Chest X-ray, PA view. Patient: 59 years old, sex M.
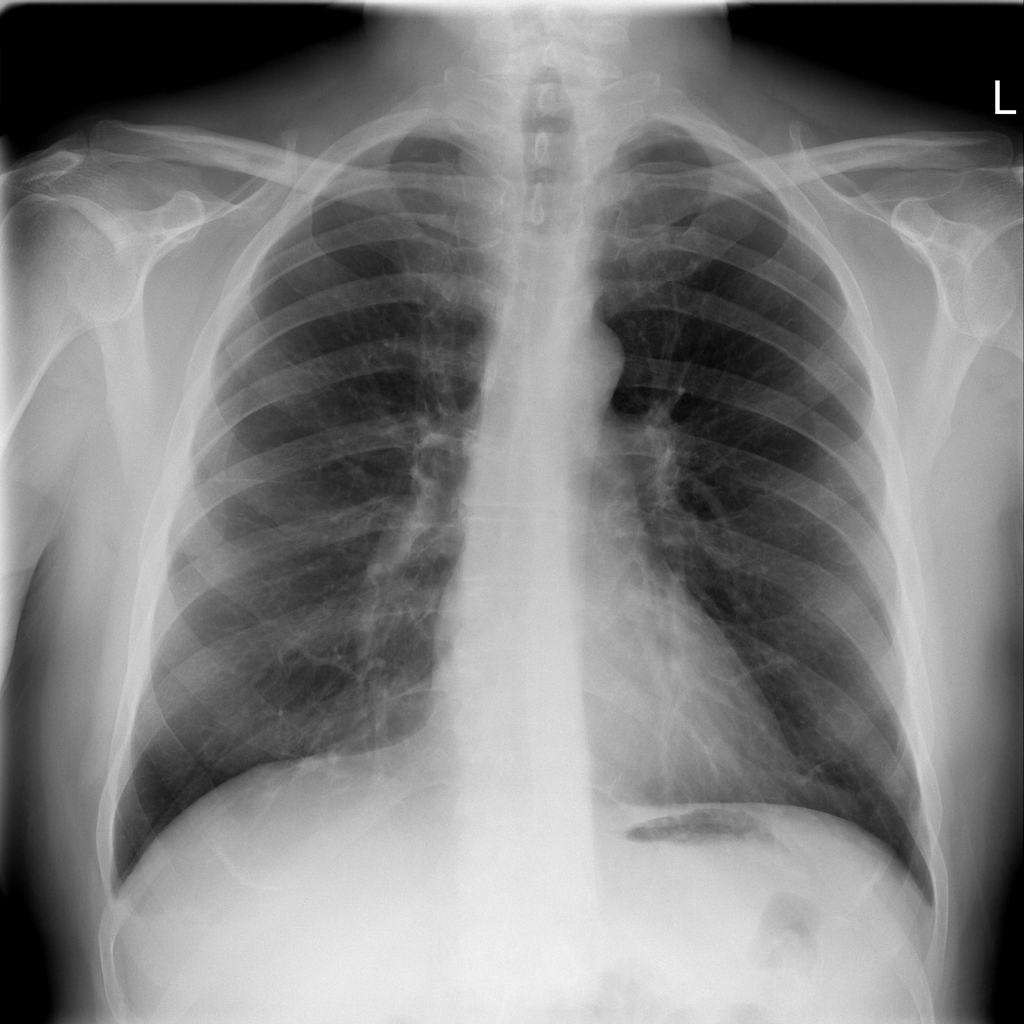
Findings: Effusion, Emphysema